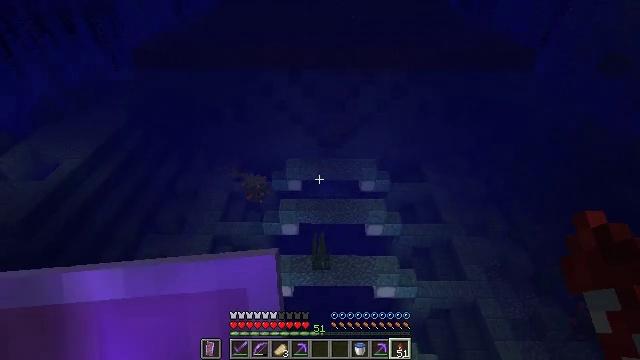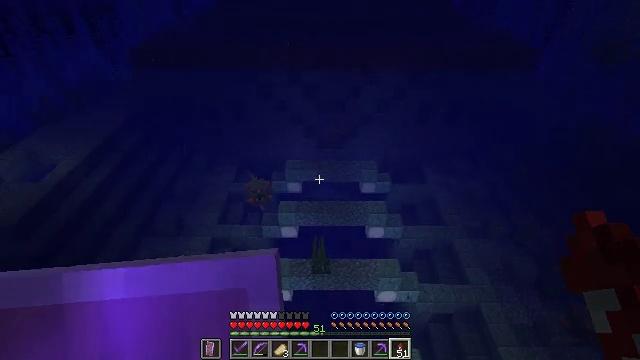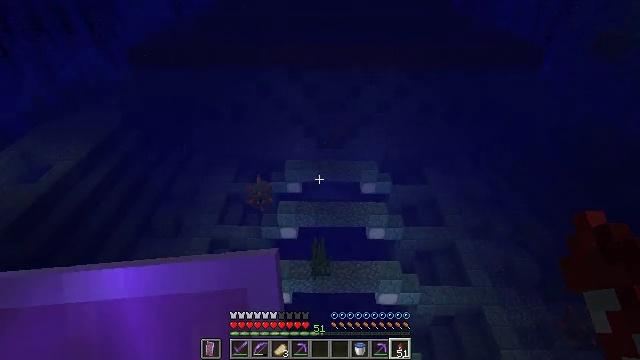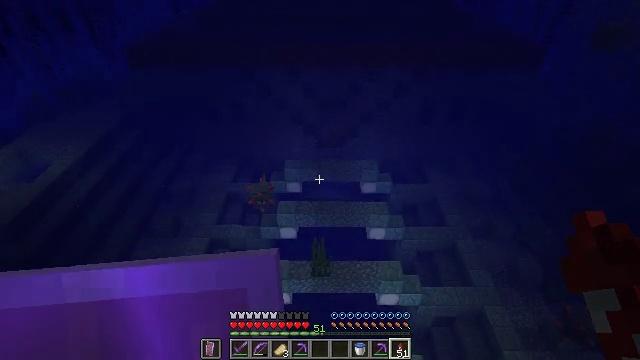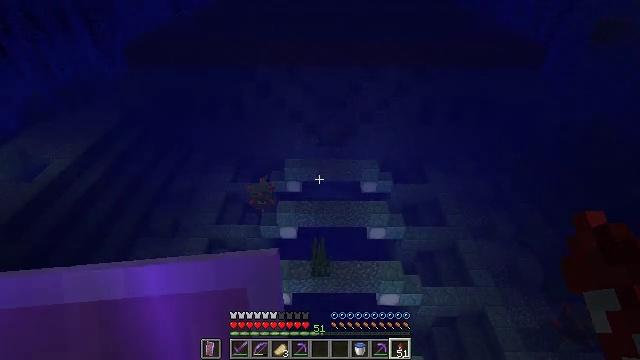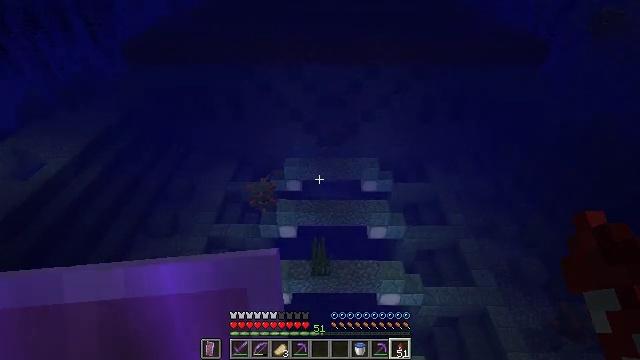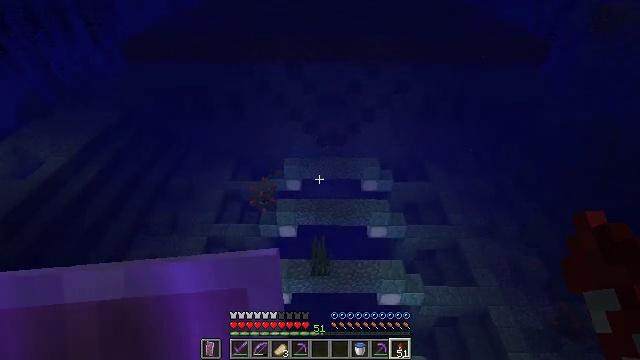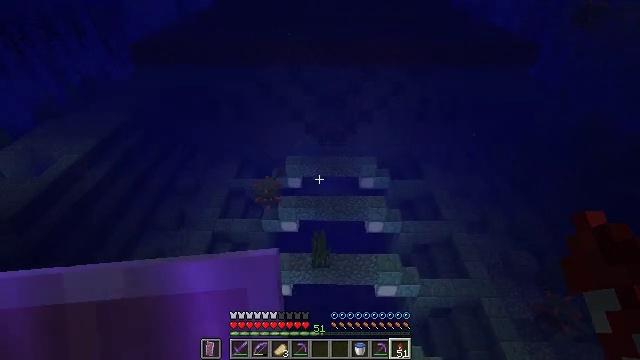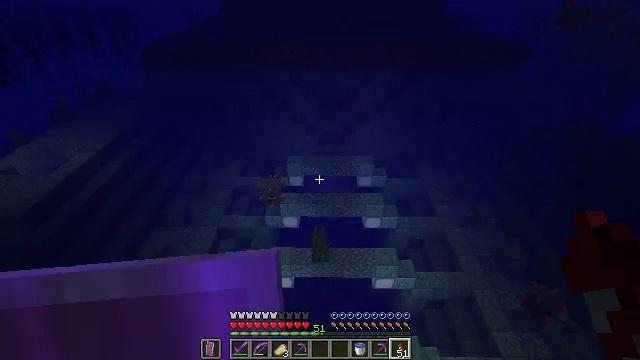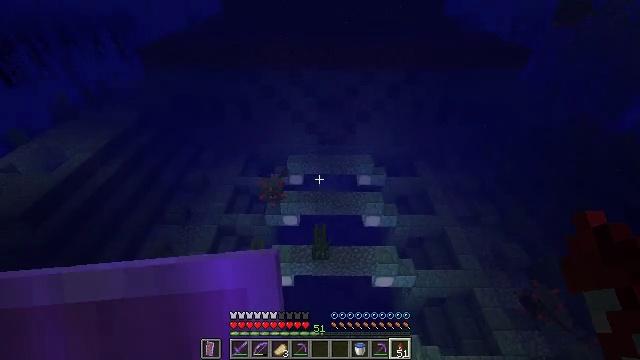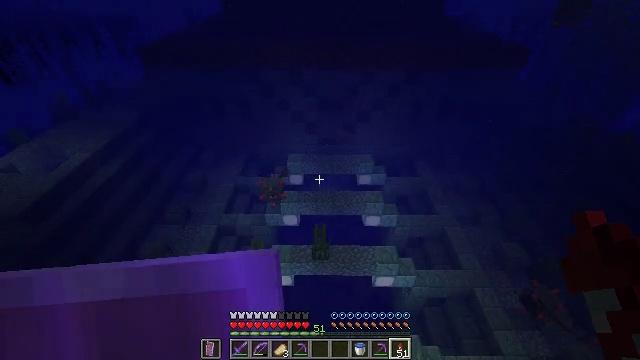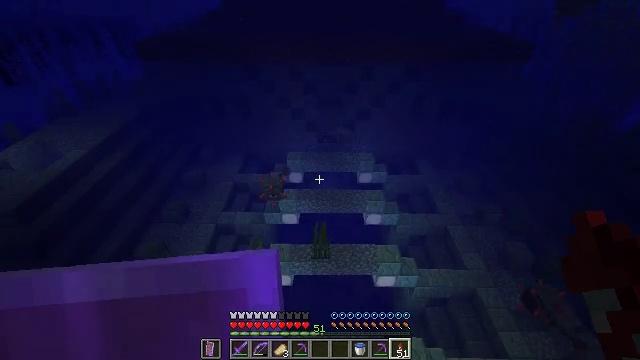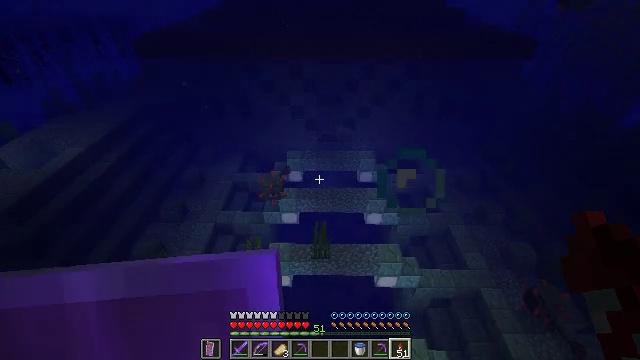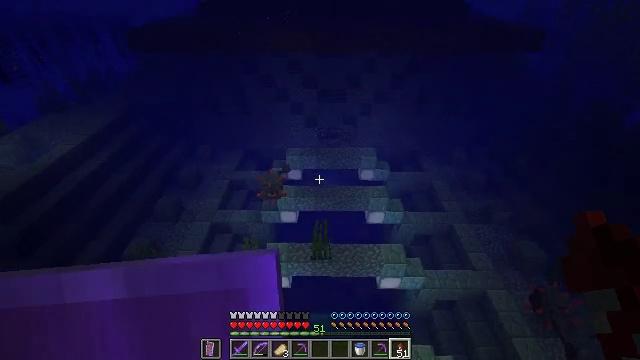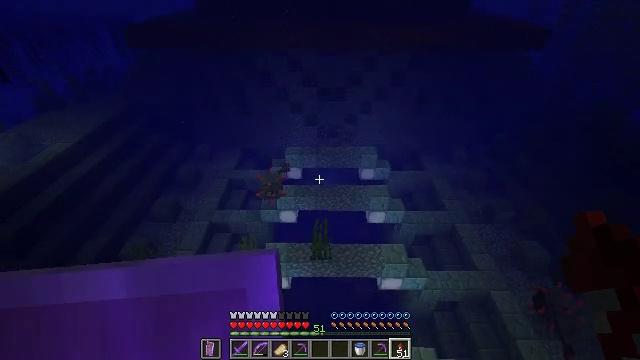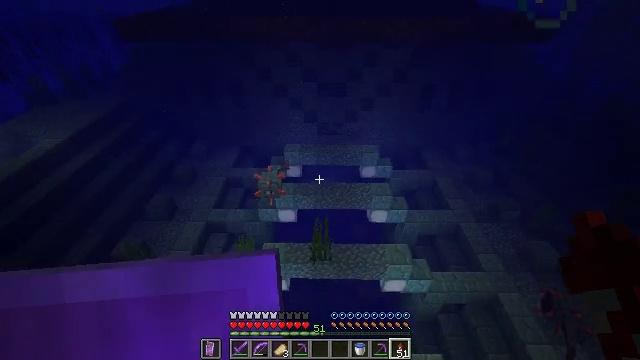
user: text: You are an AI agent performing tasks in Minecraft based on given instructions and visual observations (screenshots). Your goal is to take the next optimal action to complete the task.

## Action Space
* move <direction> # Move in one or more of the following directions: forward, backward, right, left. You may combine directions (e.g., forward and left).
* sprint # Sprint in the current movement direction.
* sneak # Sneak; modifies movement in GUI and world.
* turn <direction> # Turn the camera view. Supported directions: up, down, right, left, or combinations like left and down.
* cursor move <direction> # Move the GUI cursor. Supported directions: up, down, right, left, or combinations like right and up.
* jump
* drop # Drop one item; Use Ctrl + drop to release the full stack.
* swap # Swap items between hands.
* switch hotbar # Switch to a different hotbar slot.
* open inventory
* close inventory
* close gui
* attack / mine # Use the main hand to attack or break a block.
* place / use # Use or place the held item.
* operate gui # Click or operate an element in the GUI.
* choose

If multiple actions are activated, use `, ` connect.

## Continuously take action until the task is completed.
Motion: motion action
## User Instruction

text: craft item sponge
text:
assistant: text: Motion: move forward, sneak
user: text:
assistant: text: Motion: move forward, sneak
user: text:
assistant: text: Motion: move forward, sneak
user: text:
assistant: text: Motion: move forward, sneak
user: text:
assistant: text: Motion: move forward, sneak
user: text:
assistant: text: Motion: move forward, sneak
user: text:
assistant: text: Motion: move forward, sneak
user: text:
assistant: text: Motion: move forward, sprint
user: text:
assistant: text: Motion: move forward, sneak
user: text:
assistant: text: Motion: move forward, sneak
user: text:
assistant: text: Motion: move forward, sprint
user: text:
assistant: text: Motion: move forward, sprint
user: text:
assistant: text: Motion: move forward, sneak
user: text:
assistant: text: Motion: move forward, sprint
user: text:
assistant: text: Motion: move forward, sneak
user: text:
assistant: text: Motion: move forward, sprint
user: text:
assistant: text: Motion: move forward, sprint
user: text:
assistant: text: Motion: move forward, sprint
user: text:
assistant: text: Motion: move forward, sprint
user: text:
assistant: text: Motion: move forward, sprint
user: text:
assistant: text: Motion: move forward, sprint
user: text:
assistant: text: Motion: move forward, sprint
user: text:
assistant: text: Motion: move forward, sprint
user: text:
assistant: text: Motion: move forward, sprint
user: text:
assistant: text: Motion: move forward, sprint
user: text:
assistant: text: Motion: move forward, sprint
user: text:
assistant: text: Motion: move forward, sprint, turn right
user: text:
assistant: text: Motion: move forward, sprint, turn right
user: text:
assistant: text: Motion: move forward, sprint
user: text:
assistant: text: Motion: move forward, sprint